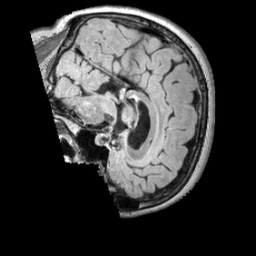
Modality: FLAIR
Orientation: sagittal
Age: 58
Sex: female
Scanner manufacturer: siemens
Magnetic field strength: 3 T
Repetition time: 5 s
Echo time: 0.387 s